Milling tool wear sample.
Tool blade image: 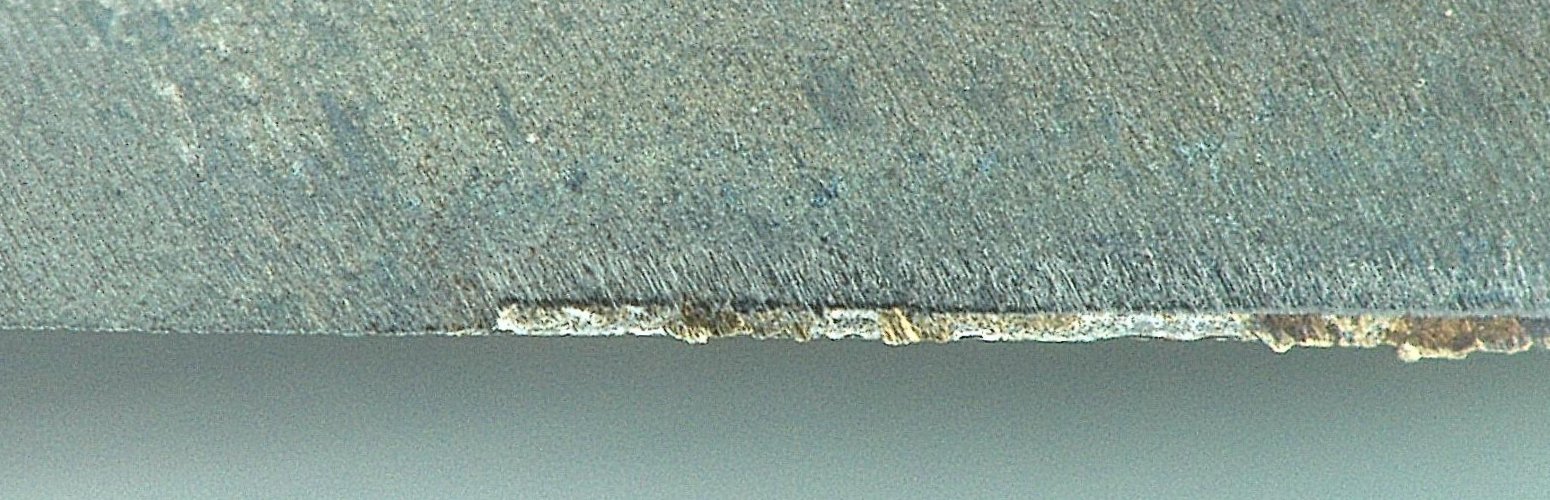
Chip image: 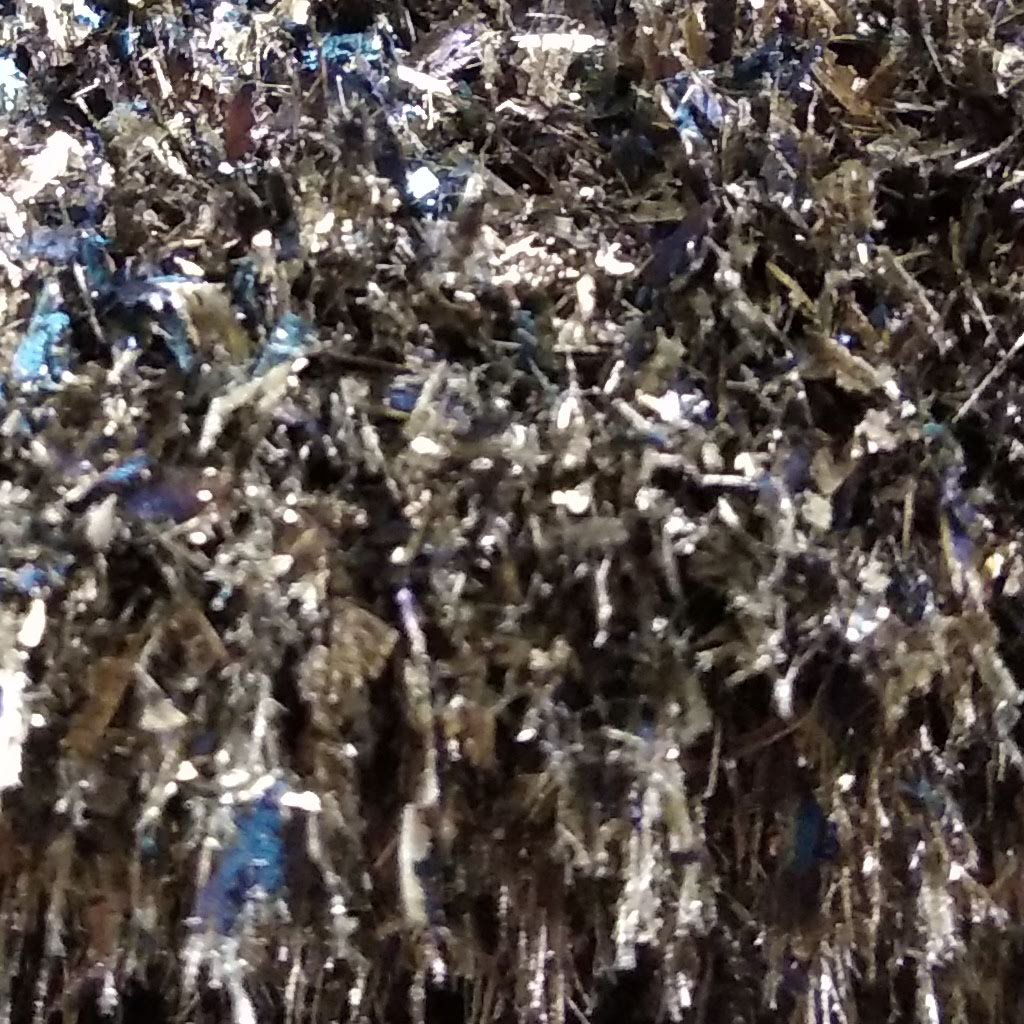
Workpiece image: 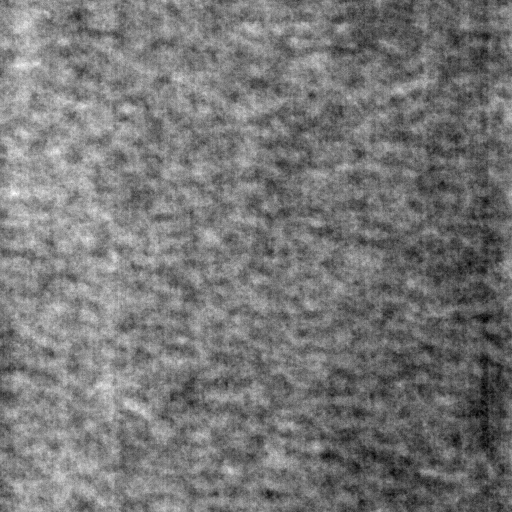
Tool wear state: used
Gaps: 0
Flank wear: 78.87
Overhang: 38.32
Force-signal Mel-spectrograms (X, Y, Z axes): 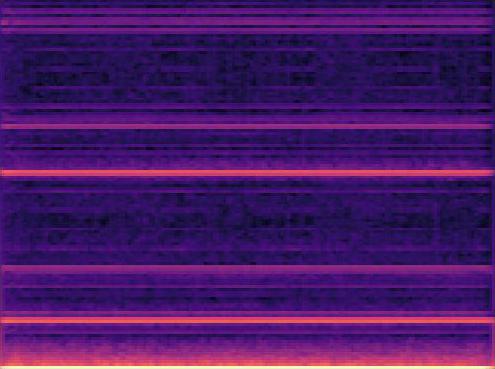 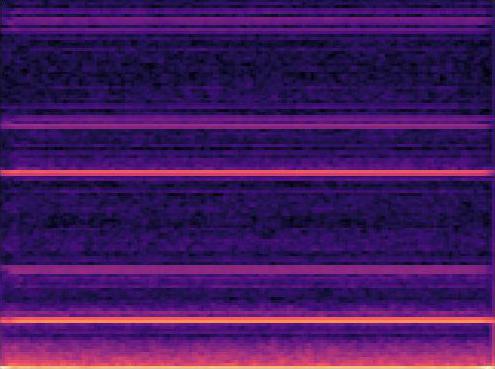 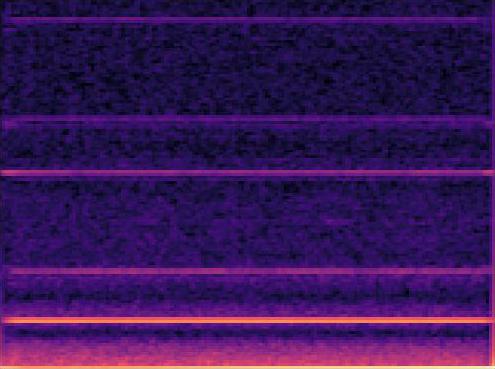
Force-signal scalograms (X, Y, Z axes): 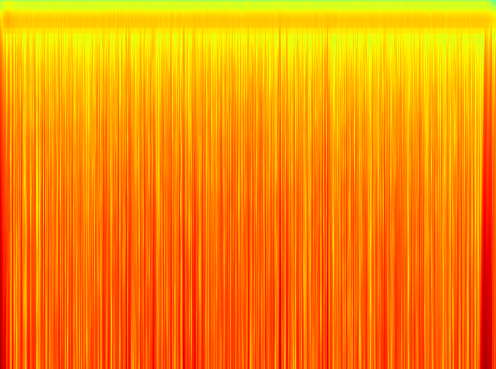 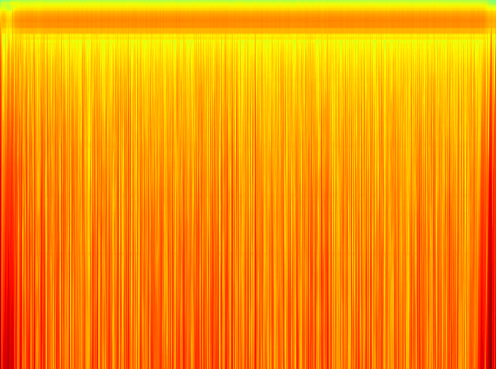 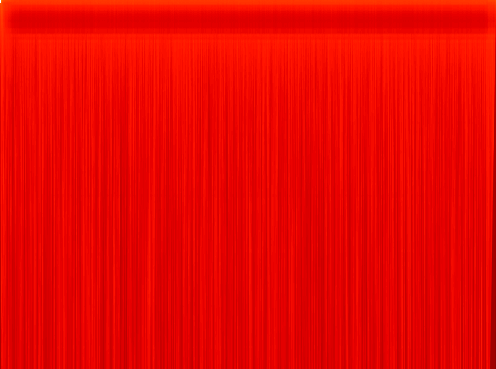
Force phase: steady_state_stabilization_wear